Question: So I'm trying to remove my legend from geom_bar via the 'show.legend = FALSE' command. But something in the rest of my formatting code overrides it and produces a legend with title 'as.factor(Last_Reporting_date)' with boxes each a different shade of blue with a year label. If I remove the first 'geom_text' line, 'show.legend = FALSE' works and the legend disappears but I want the colors to be accurate.
Thanks for your thoughts!
'''
ggplot(last_four_years,
aes(x = as.factor(Last_Reporting_Date),
y = percent_female,
fill = as.factor(Last_Reporting_Date))) +
geom_bar(stat = "identity") +
scale_fill_manual(values=c("#239CD3", "#8CD7F6", "#239CD3", "#0C45A2", "#0C55A2")) +
labs(x = "Year",y = "Percent of Total Units",
title = "% WOMEN SERVING IN FORMED POLICE UNITS", align = "center") +
geom_text(aes(label = paste(round(percent_female, 1), "%", sep = ""),
colour = as.factor(Last_Reporting_Date)), nudge_y = 1, size = 5) +
geom_text(aes(label = Last_Reporting_Date), nudge_y = c(-5, -6.1, -8.7, -9.2, -18.2),
color = "white", size = 5) +
scale_colour_manual(values = c("#239CD3", "#8CD7F6", "#239CD3", "#0C55A2", "#0C55A2")) +
theme(plot.title = element_text(hjust = 0.5)) +
theme_minimal()
'''

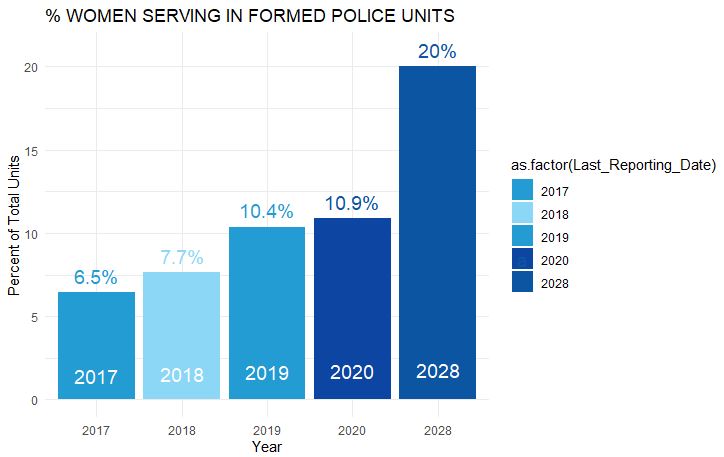
Answer: I would remove the legends with 'ggplot2::guides(fill=FALSE, color=FALSE)'. Also I would put your 'ggplot2::theme' to the last line, otherwise 'ggplot2::theme_minimal()' could overwrite some of your adjustments